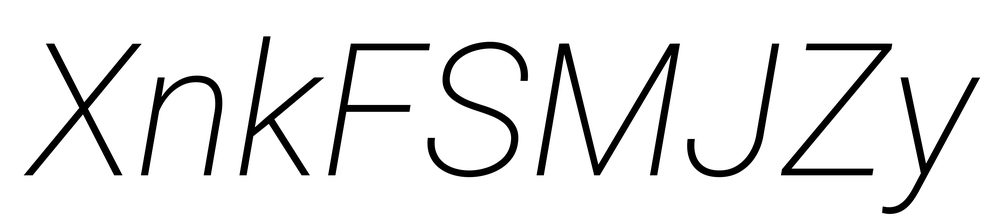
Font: Roboto-Italic_ExtraLight_Italic